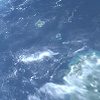
Label: water